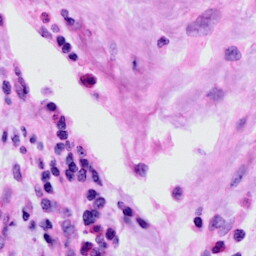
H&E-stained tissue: Cervix